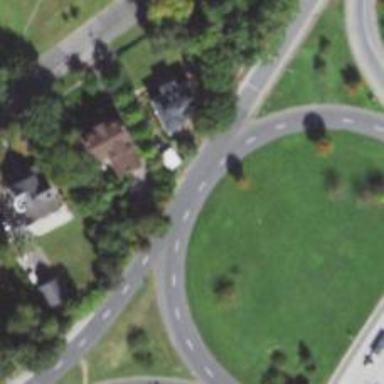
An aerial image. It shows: Secondary road with circular junction.